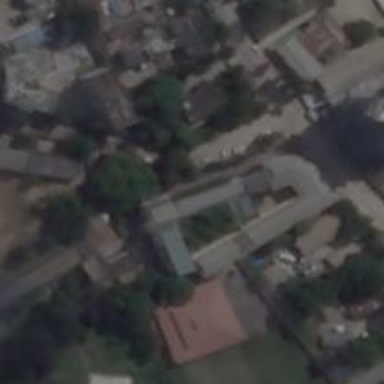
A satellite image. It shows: School building.